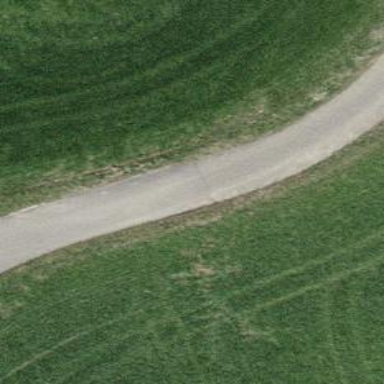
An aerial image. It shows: Asphalt track with grade1 surface suitable for agricultural vehicles.